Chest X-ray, PA view. Patient: 61 years old, sex M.
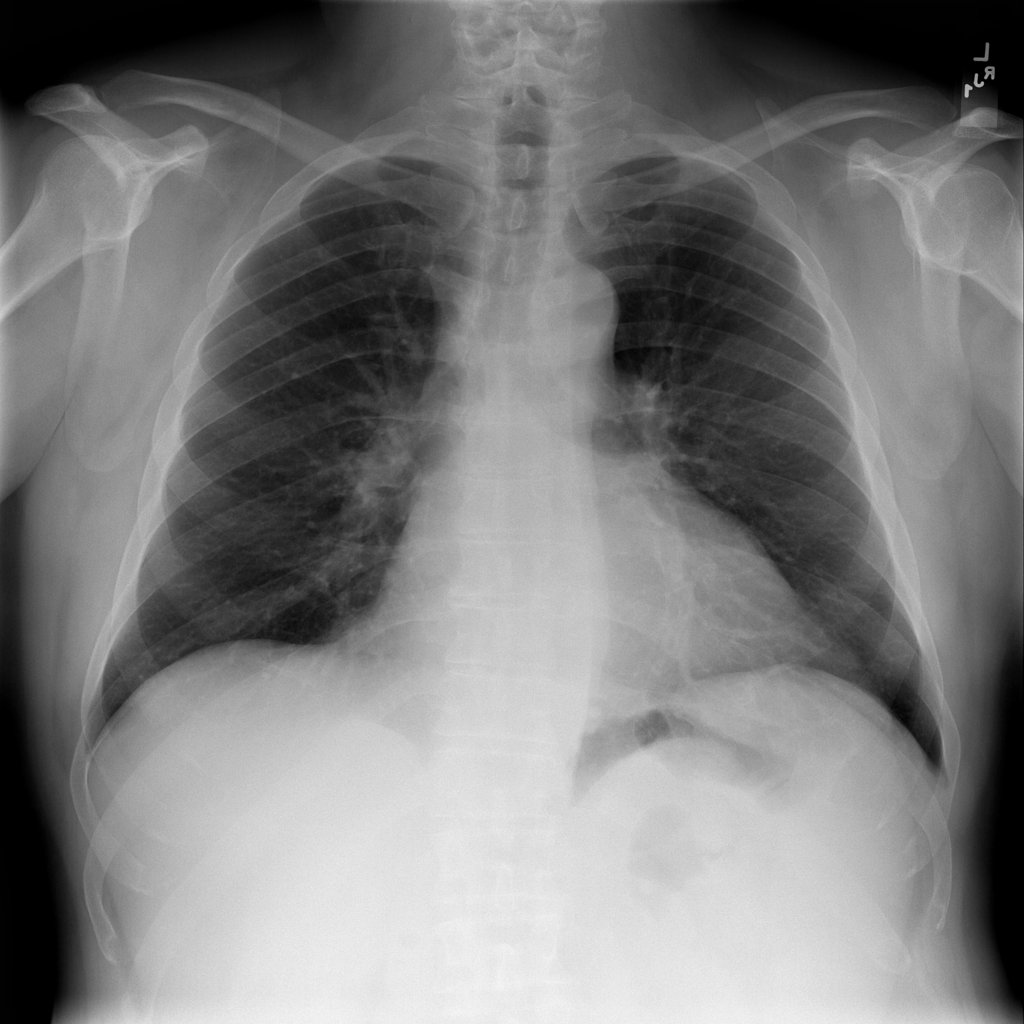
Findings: No Finding